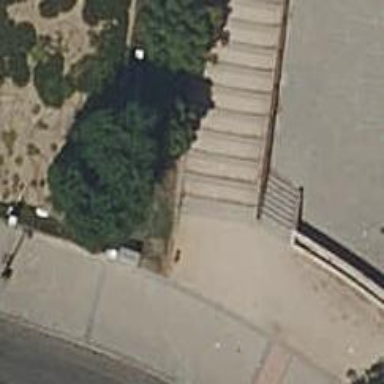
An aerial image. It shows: Road with steps.